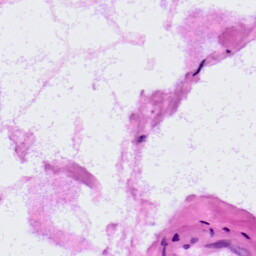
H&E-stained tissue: LymphNode